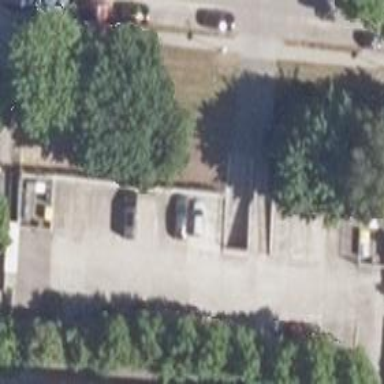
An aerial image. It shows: Parking entrance.